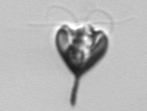
Label: Pyramimonas_longicauda